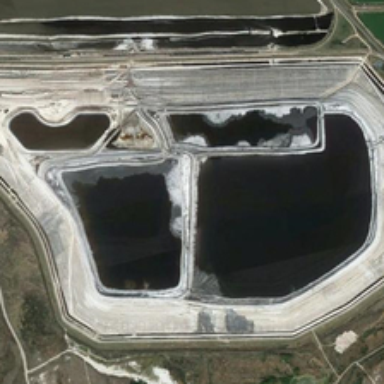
A green pond is in the hills,surrounded by rocks .